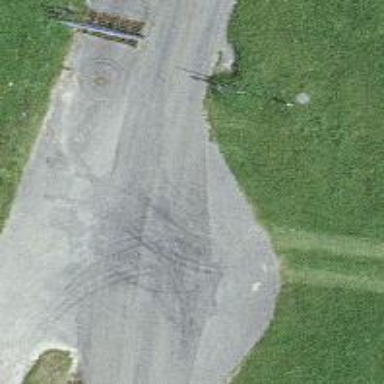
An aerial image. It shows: Passing place on the road.